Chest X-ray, AP view. Patient: 53 years old, sex M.
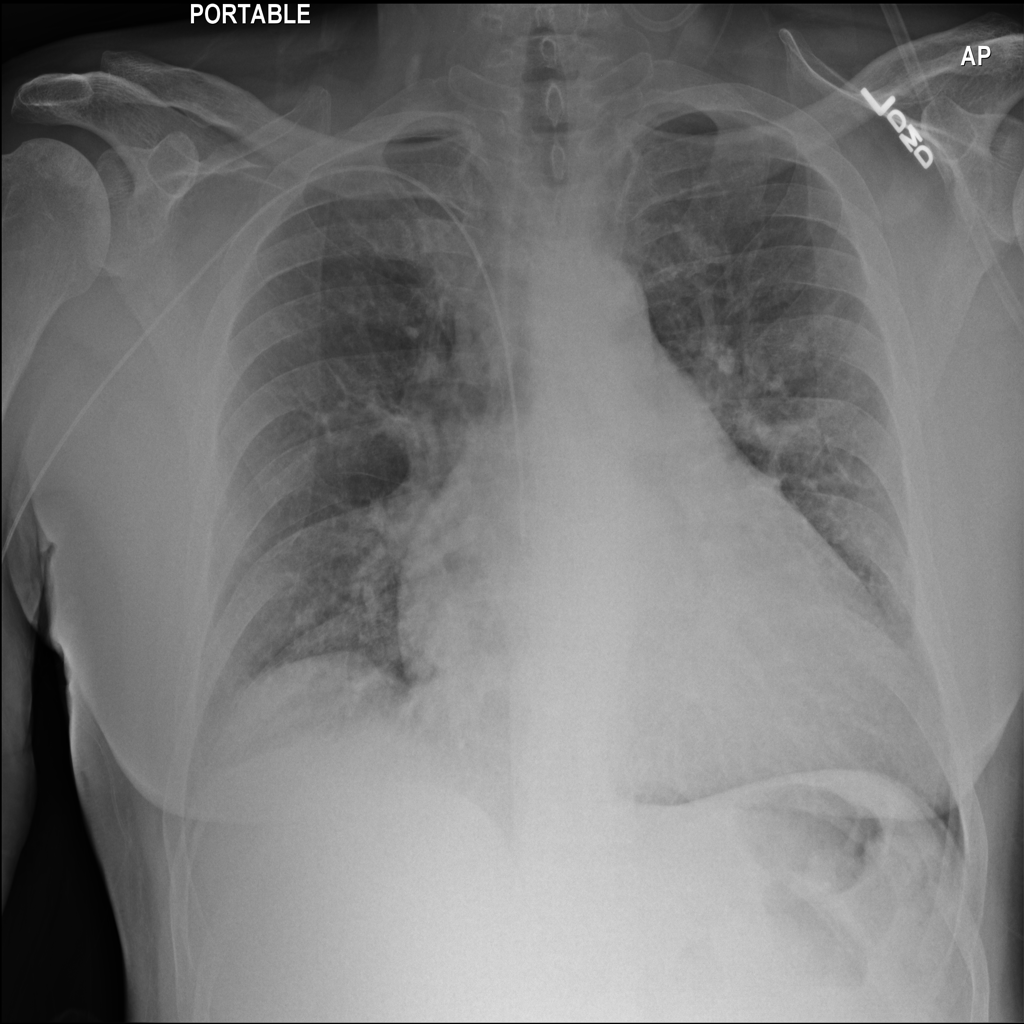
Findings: No Finding